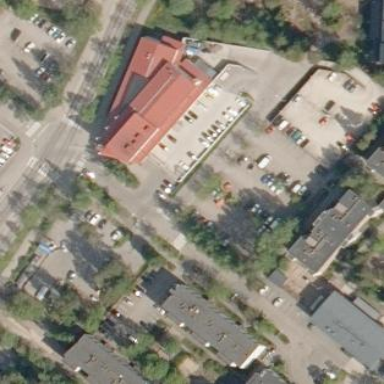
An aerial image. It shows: Retail area.